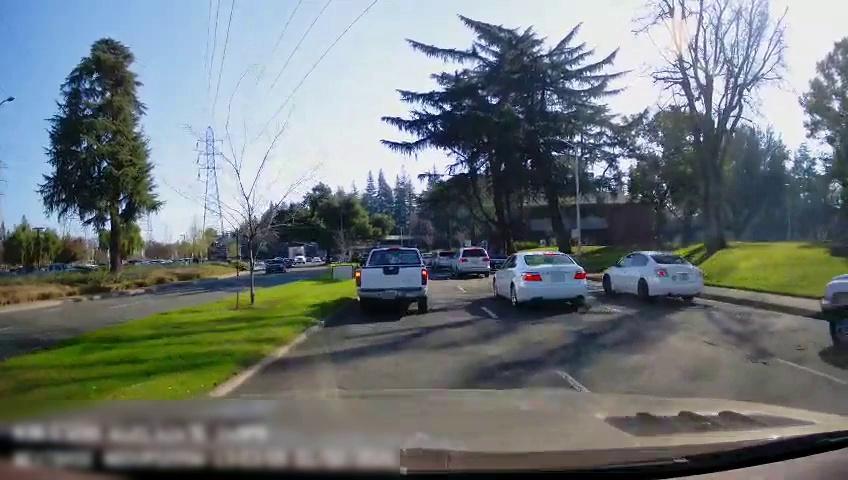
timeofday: Day
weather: Sunny
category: Drivable Space
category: Drivable Space
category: Vehicles | Car
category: Vehicles | Truck
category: Vehicles | Truck
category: Vehicles | Car
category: Vehicles | Truck
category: Vehicles | Car
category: Vehicles | Van
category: Vehicles | SUV
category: Vehicles | Car
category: Vehicles | Truck
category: Lanes | Current Lane
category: Lanes | Current Lane